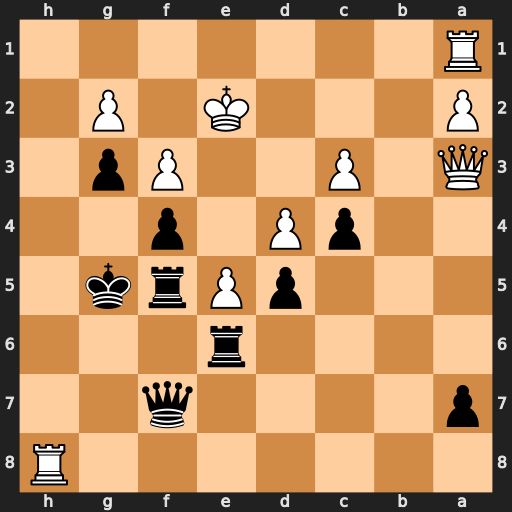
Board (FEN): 7R/p4q2/4r3/3pPrk1/2pP1p2/Q1P2Pp1/P3K1P1/R7
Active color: b
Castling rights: -
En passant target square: -
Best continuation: Qg6 Kf1 Rf7